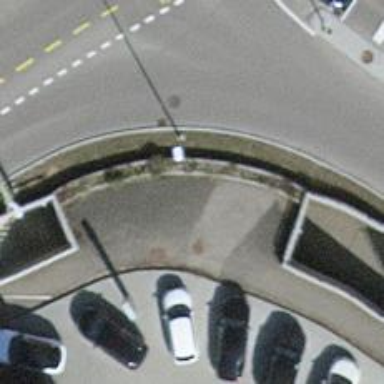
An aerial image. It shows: Tunnel path with asphalt surface.